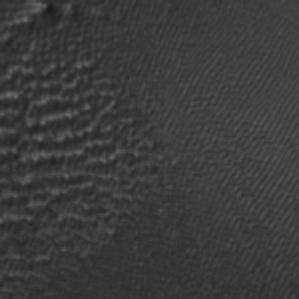
Label: frost